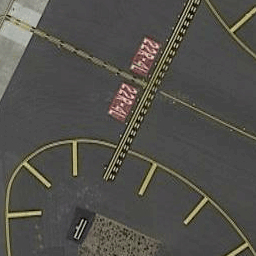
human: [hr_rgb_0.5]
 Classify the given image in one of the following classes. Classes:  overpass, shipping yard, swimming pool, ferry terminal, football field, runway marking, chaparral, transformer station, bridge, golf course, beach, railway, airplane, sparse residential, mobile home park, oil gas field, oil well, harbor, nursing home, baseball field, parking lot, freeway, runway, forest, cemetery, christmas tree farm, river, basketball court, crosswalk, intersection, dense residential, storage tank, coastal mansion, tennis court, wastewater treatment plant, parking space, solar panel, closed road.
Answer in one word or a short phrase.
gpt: runway marking